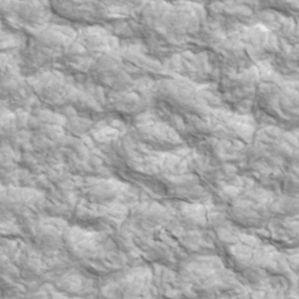
Label: non_frost